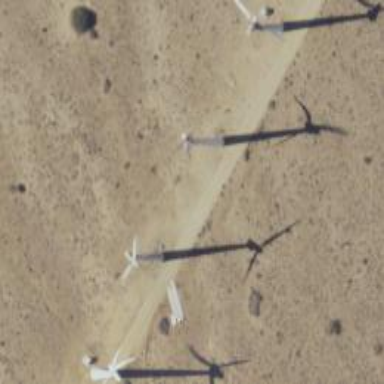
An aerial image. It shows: Wind power generator employing wind turbines.